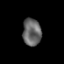
Tissue: prostate
Cell type: Myeloid cells
Senescence score: 0.8316
Nuclear area (px): 493
Mean DAPI intensity: 102.047